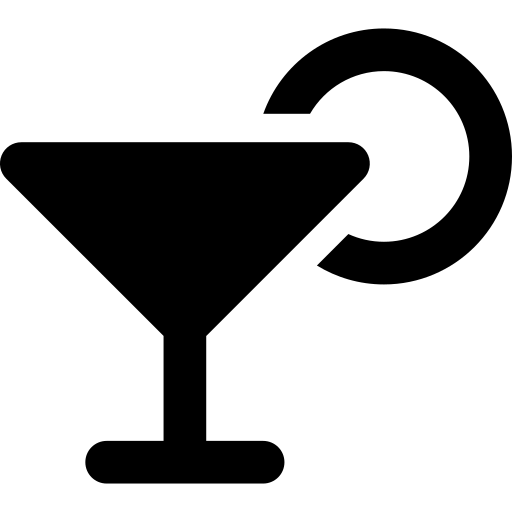
Tags: icon, FontAwesome, fa-icon, solid, martini, glass, citrus